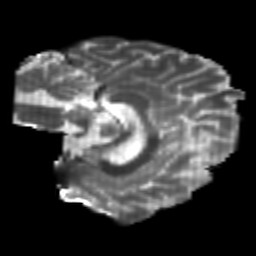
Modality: T2w
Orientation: sagittal
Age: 21
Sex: male
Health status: healthy
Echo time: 0.074 s